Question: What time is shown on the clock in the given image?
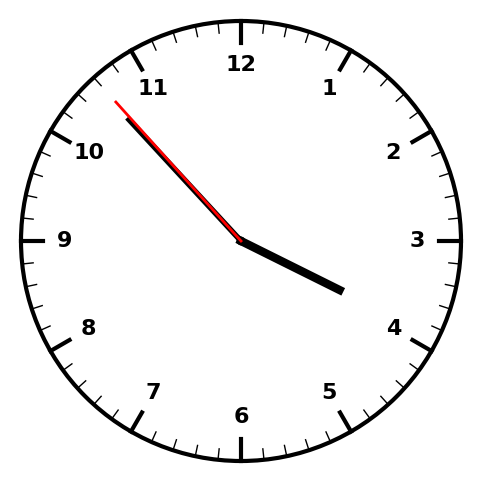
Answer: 03:52:53